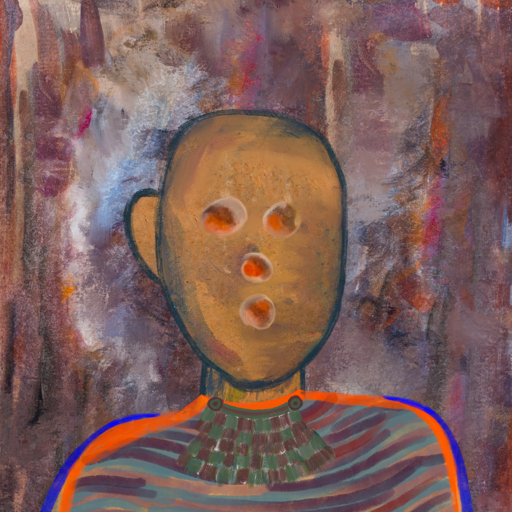
Background: Hypocrite, Head And Neck Front: In_The_Sun, Face Front: Rupkatha, Bust: Experience, Hair Front: Blank, Head Accessory: Blank, Second Necklace: After_Raid, Necklace: Blank, Baby: Blank